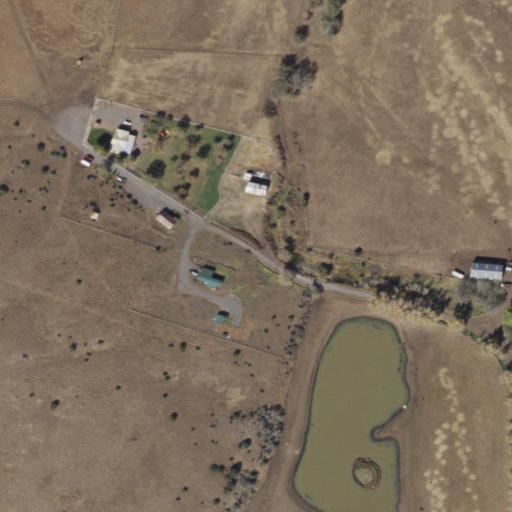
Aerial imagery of valley in Arizona named Whiting Wash containing shrub, evergreen forest, open water, medium intensity development, low intensity development, and open development